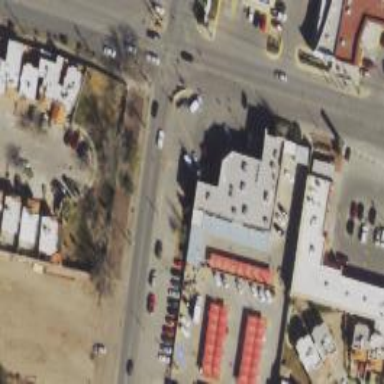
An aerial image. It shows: Convenience shop.